Field crop: tomato
Growth stage: 1
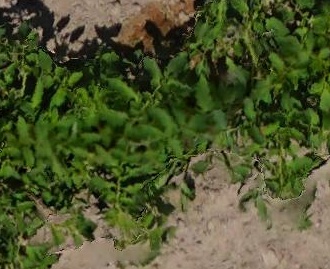
Species: tomato